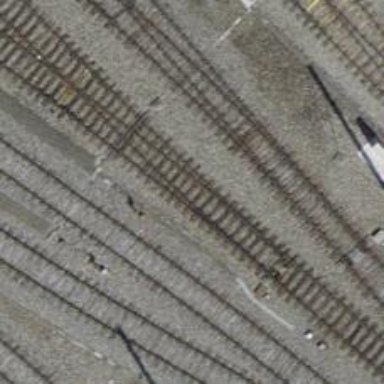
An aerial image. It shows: Railway switch.